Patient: sex F, age 26
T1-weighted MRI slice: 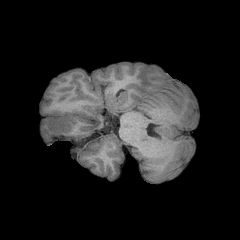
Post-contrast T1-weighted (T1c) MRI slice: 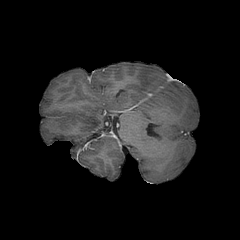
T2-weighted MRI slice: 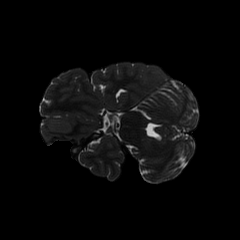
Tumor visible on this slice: yes
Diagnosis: Glioblastoma, IDH-wildtype
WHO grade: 4